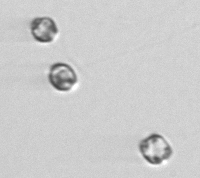
Label: Thalassiosira_sp_aff_mala